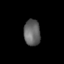
Tissue: skin
Cell type: Others
Senescence score: 0.7143
Nuclear area (px): 425
Mean DAPI intensity: 98.871